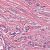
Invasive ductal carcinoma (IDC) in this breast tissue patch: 1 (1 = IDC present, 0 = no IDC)